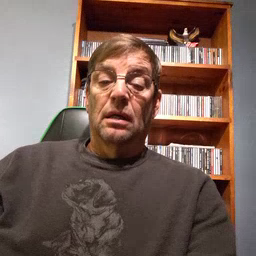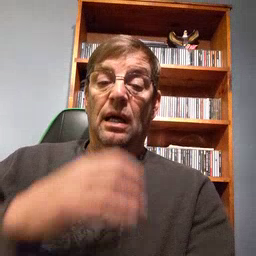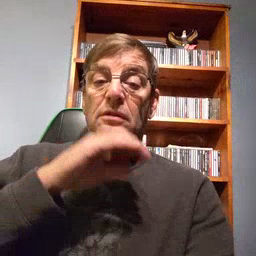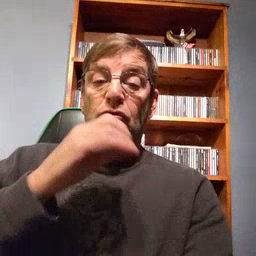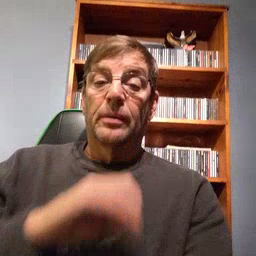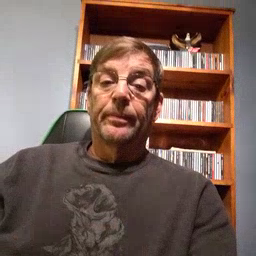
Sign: icecream